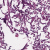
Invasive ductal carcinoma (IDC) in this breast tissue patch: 0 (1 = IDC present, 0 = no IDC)